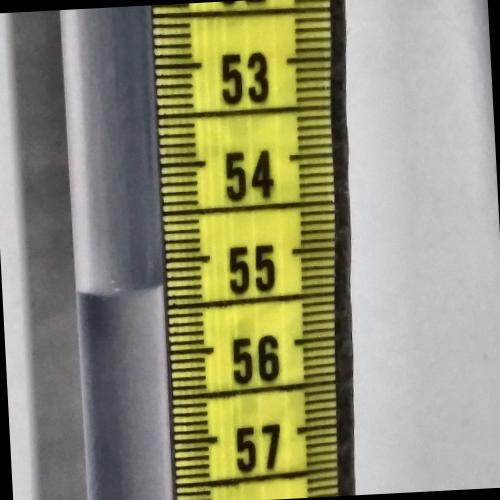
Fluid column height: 55.3 cm